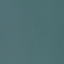
Label: SeaLake